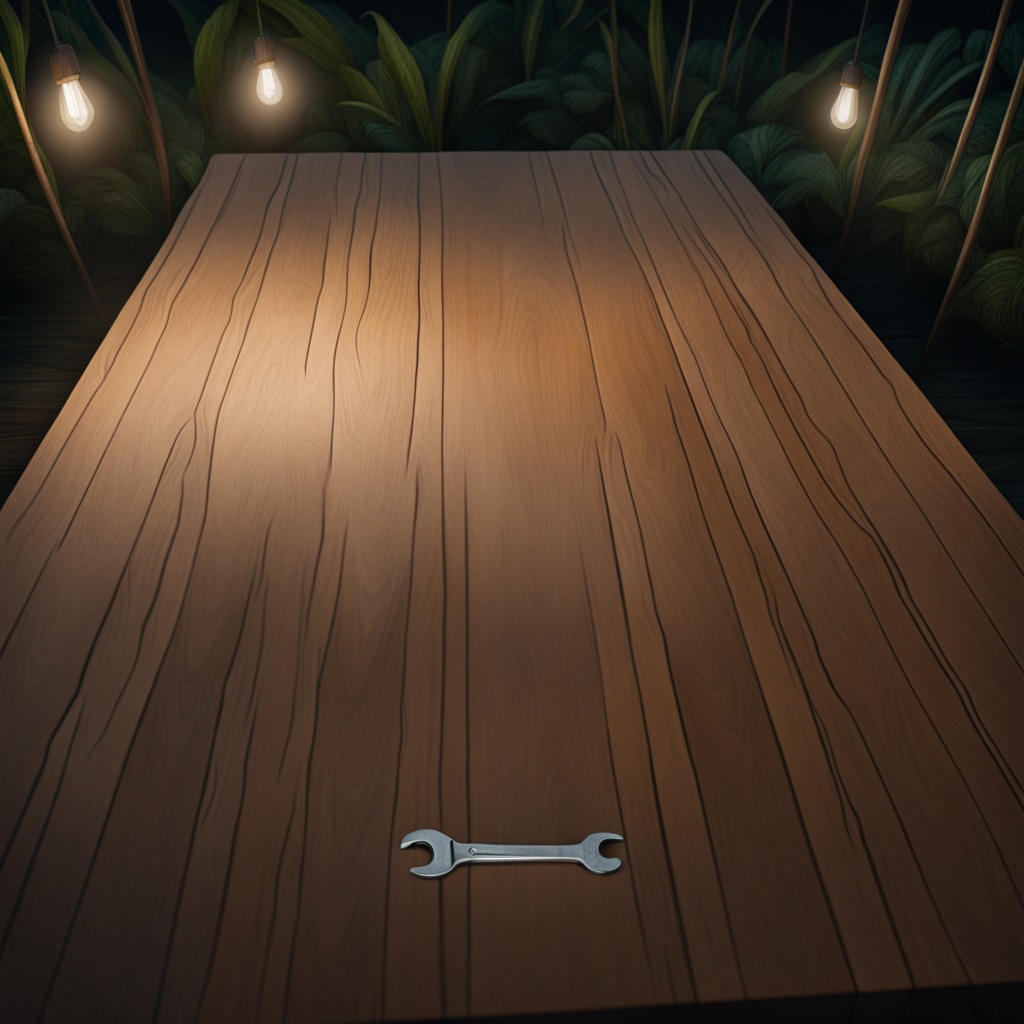
An wrench is lying on a wooden table inside a jungle field workshop tent at night.